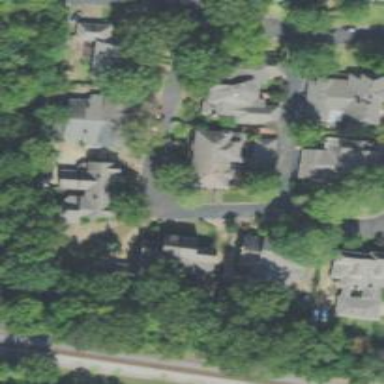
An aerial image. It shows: Driveway.